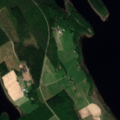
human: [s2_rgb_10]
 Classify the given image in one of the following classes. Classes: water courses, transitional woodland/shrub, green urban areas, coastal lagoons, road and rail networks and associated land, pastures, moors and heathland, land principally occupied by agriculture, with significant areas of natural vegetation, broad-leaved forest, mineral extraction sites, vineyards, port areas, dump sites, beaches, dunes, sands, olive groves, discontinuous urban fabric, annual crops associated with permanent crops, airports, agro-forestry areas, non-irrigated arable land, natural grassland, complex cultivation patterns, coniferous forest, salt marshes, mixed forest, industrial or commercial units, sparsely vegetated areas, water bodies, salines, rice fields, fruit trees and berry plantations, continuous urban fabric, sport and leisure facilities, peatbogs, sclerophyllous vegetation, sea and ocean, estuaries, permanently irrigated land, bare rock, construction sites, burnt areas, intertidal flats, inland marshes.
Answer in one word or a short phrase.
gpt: land principally occupied by agriculture, with significant areas of natural vegetation, coniferous forest, water bodies